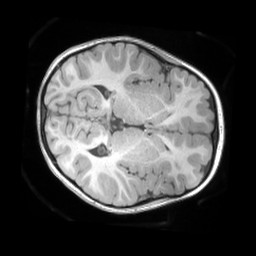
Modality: T1w
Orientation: axial
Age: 4
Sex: female
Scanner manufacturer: siemens
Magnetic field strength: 3 T
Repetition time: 2.53 s
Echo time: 0.00164 s